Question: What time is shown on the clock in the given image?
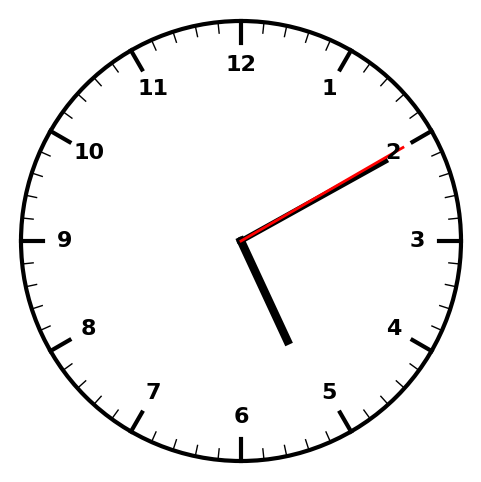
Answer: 05:10:10